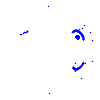
Particle: electron